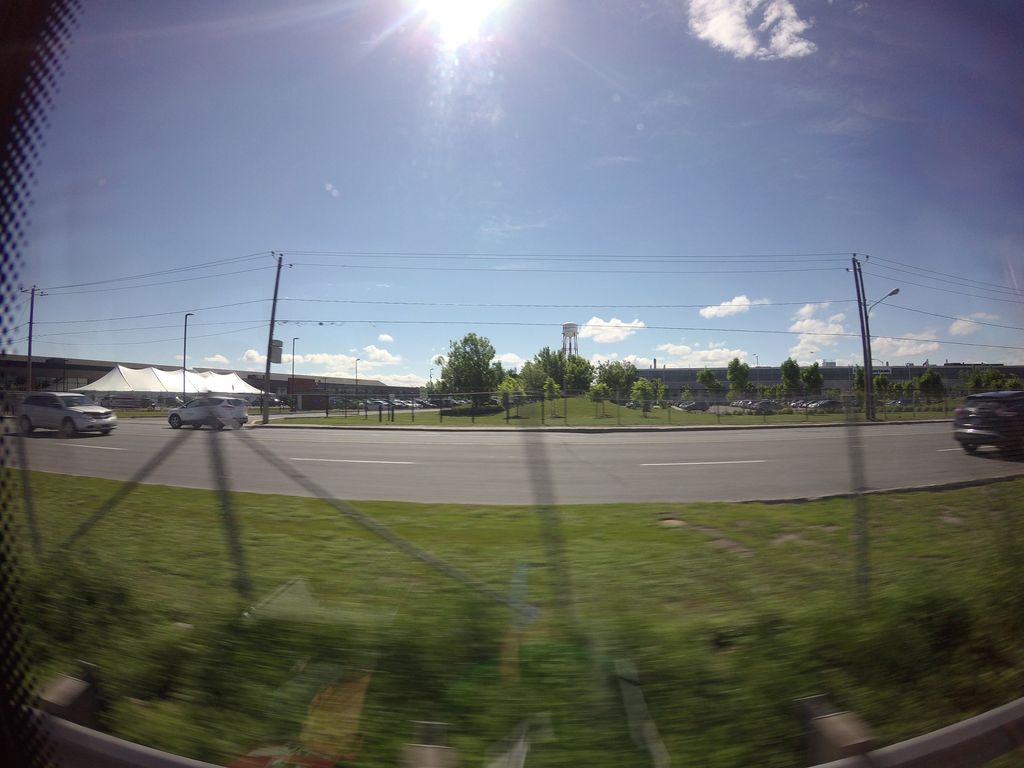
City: montreal